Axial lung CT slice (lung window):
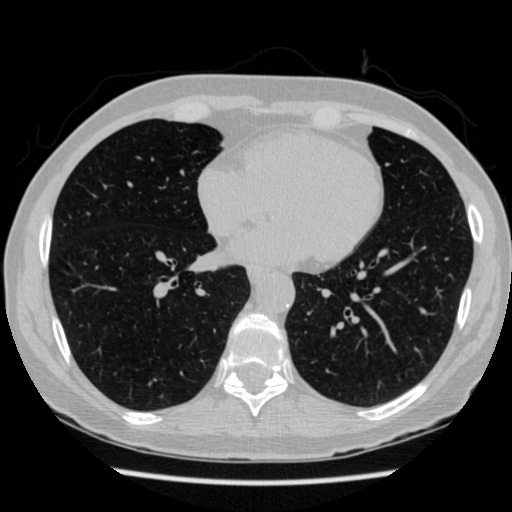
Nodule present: no